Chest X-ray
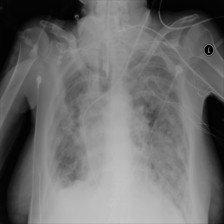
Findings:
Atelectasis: negative
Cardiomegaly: negative
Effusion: negative
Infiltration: negative
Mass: negative
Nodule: negative
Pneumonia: negative
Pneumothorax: negative
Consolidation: negative
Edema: negative
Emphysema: negative
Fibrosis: negative
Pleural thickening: negative
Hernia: negative